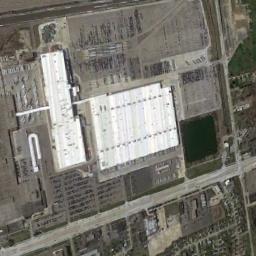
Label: industrial_area